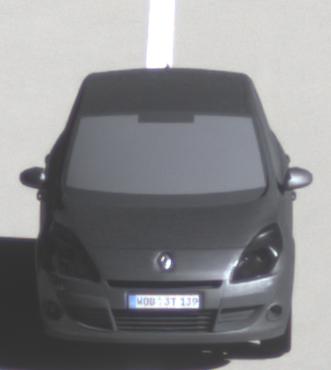
Make: Renault
Model: Scénic 1.6 16V 110
Detailed model: Scénic (III)
Model produced from: 2009/06
Model produced until: 2010/08
Doors: 5
Color: gray
Road condition: dry road
Daytime: morning or afternoon
Contrast: high contrast